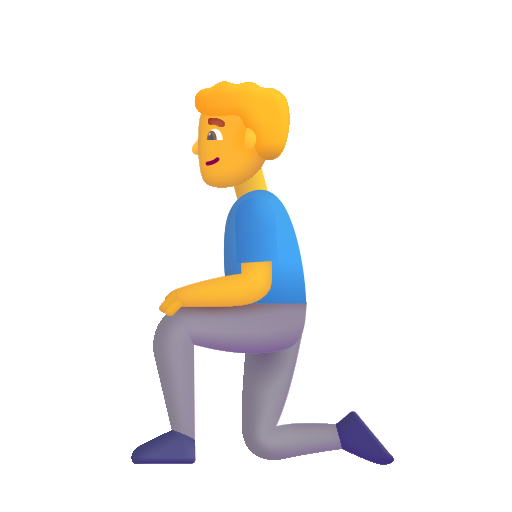
man kneeling color default